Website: lowes
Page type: delivery-shipping
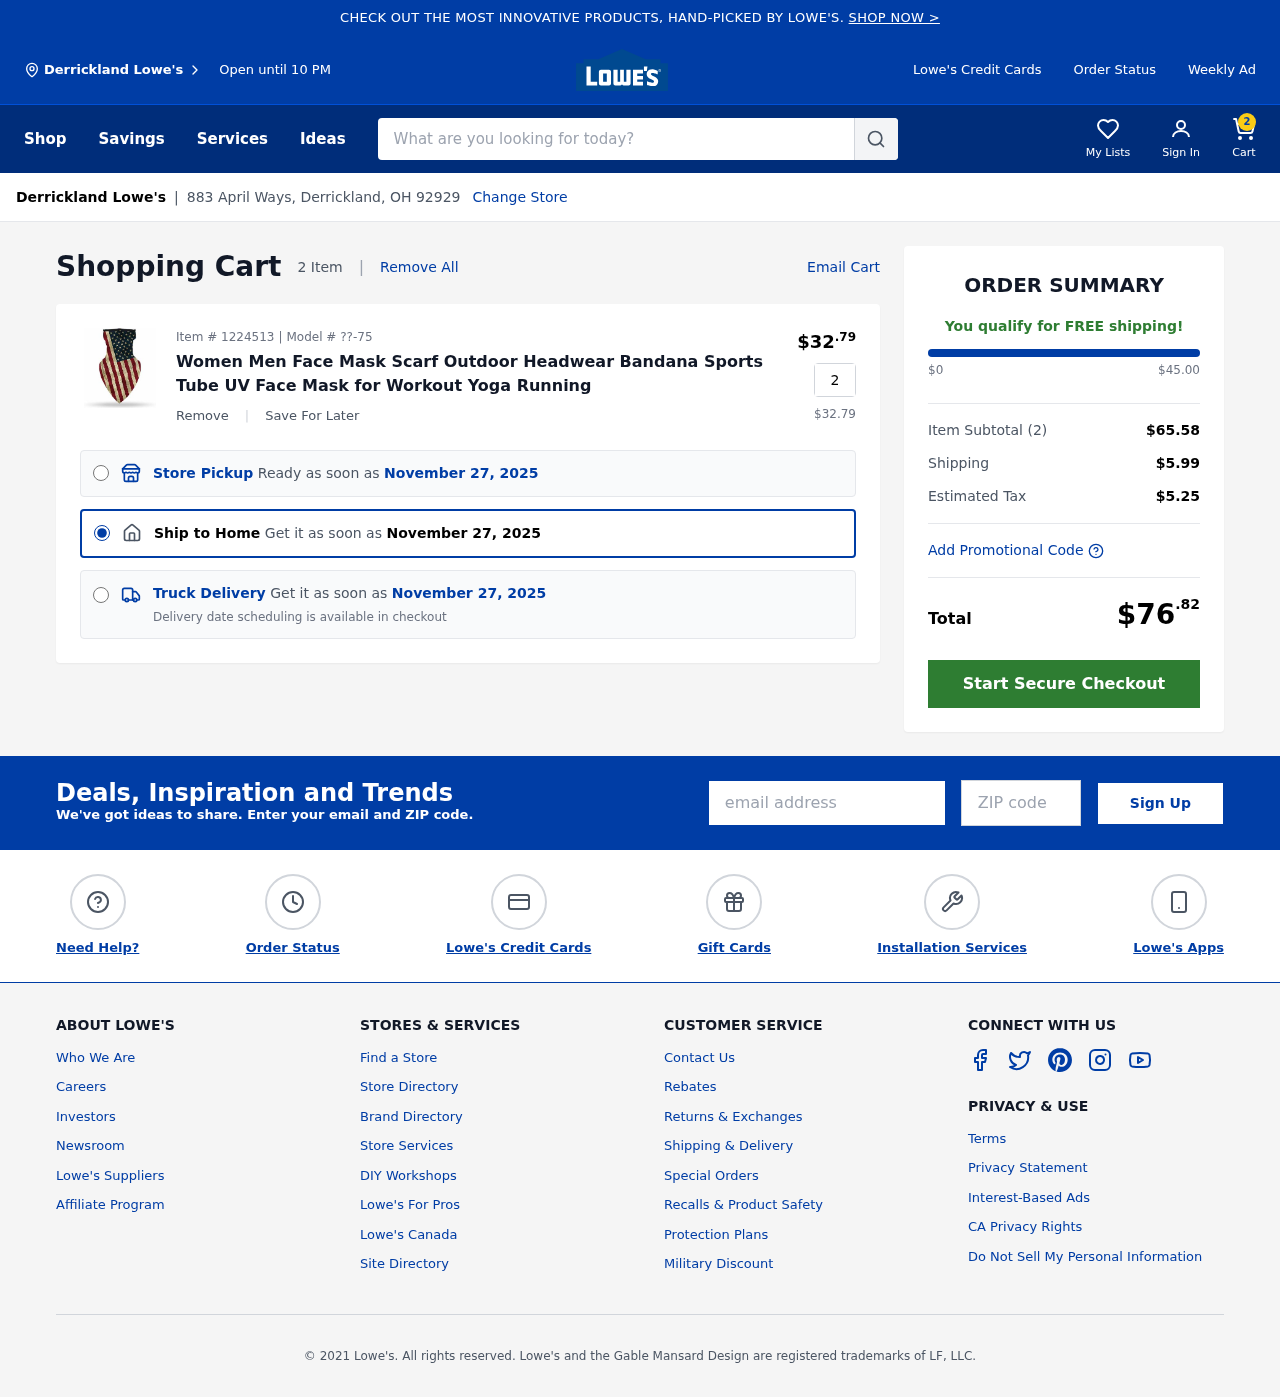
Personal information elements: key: PII_CITY
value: Derrickland
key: PII_EMAIL
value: tammy.fernandez@yahoo.com
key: PII_POSTCODE
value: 92929
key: PII_STREET
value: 883 April Ways
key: PII_CITY2
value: Derrickland
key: PII_CITY_STATE_ZIP
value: Derrickland, OH 92929
Product elements: key: PRODUCT1_NAME
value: Women Men Face Mask Scarf Outdoor Headwear Bandana Sports Tube UV Face Mask for Workout Yoga Running
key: PRODUCT1_PRICE
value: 32.79
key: PRODUCT1_QUANTITY
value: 2
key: PRODUCT1_MODEL
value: ??-75
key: PRODUCT1_PRICE2
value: $32.79
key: PRODUCT1_ITEM_NUMBER
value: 1224513
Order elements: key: ORDER_NUM_ITEMS
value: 2
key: ORDER_DELIVERY_DATE
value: November 27, 2025
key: ORDER_DELIVERY_DATE2
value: November 27, 2025
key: ORDER_DELIVERY_DATE3
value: November 27, 2025
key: ORDER_SUBTOTAL
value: $65.58
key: ORDER_SHIPPING_COST
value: $5.99
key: ORDER_TAX
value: $5.25
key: ORDER_TOTAL
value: $76.82
Search elements: key: HEADER_SEARCH
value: What are you looking for today?